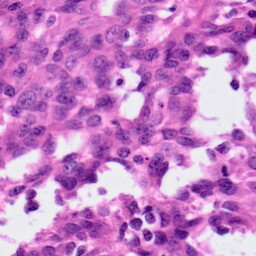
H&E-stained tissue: Ovarian